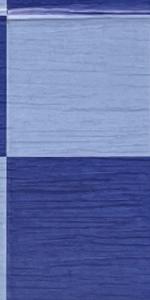
Label: Empty